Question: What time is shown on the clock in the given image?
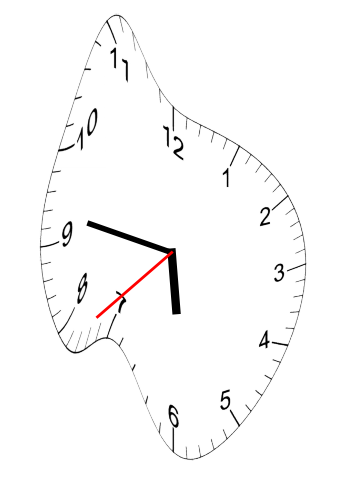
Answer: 05:46:38